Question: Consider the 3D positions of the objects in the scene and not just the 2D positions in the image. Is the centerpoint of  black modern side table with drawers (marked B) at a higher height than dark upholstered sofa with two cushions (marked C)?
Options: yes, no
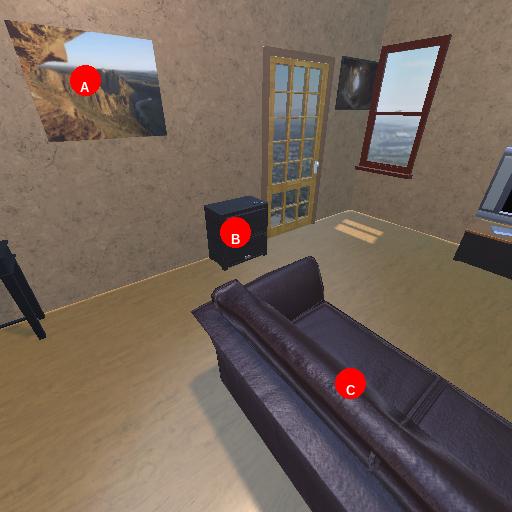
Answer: yes